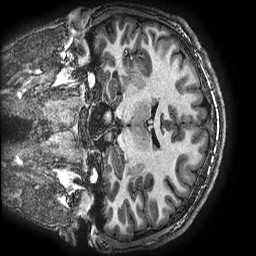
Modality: T1w
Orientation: coronal
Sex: male
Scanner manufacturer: ge
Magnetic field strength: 3 T
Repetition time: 0.00766 s
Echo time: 0.003476 s